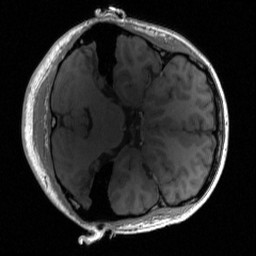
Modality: T1w
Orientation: axial
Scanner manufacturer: siemens
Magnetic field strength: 3 T
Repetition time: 2 s
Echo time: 0.0022 s